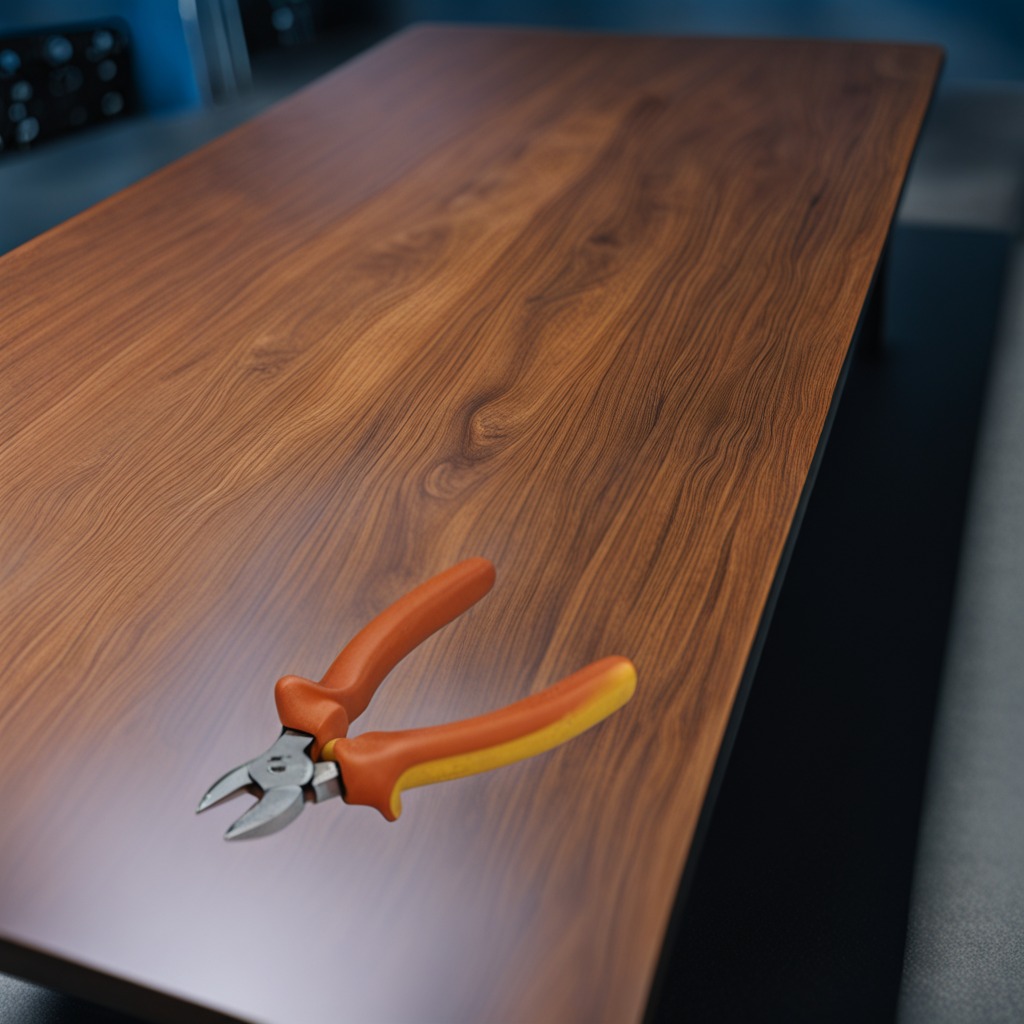
A plier is lying on the old table with burn marks in a small garage at twilight.